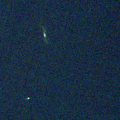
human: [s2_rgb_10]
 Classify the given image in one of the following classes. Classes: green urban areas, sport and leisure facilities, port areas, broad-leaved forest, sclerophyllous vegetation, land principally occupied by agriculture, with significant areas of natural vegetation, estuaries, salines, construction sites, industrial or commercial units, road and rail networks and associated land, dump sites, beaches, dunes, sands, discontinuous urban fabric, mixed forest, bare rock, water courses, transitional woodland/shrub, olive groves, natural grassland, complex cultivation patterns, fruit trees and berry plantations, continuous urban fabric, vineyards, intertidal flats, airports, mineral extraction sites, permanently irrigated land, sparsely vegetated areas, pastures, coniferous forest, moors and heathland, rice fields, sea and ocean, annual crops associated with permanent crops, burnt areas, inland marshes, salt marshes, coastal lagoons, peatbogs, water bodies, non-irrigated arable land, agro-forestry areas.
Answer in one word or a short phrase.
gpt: water bodies